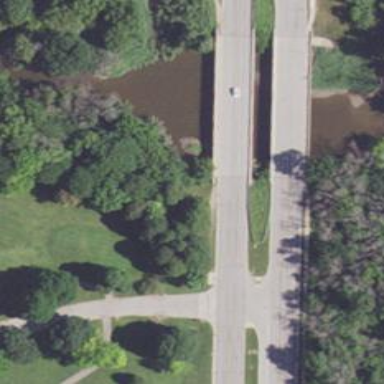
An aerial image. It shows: Primary highway with bridge.